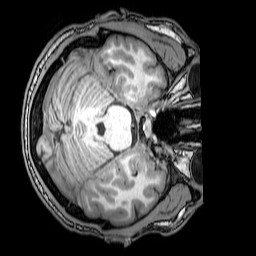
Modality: T1w
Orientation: axial
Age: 25
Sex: male